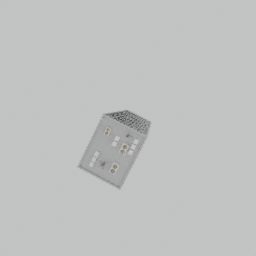
Label: architecture